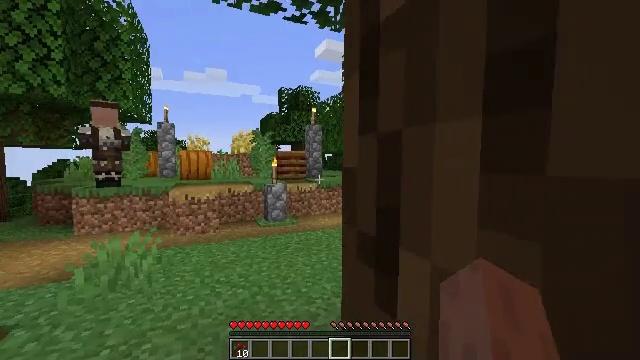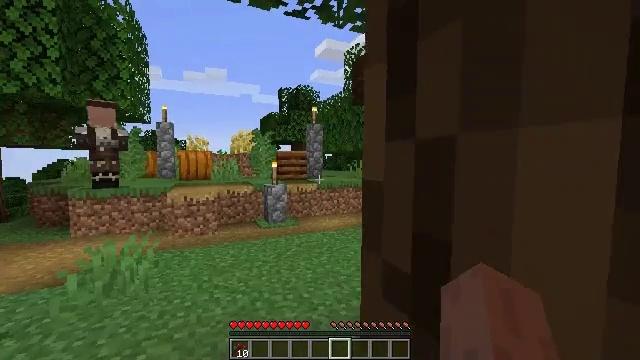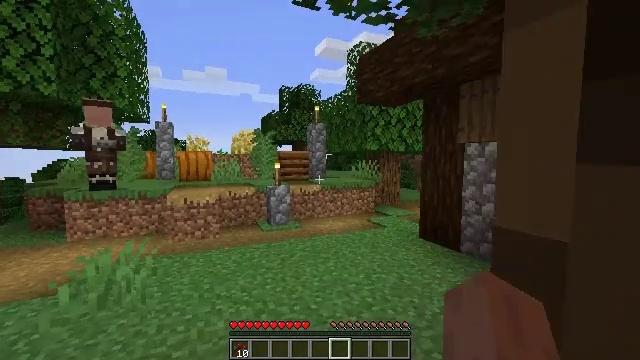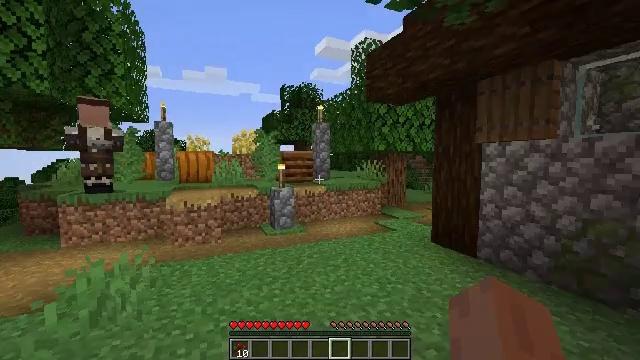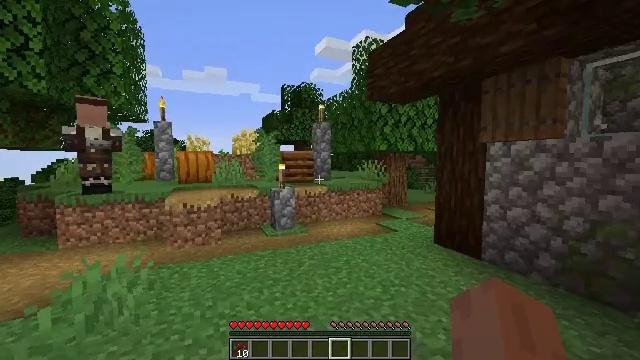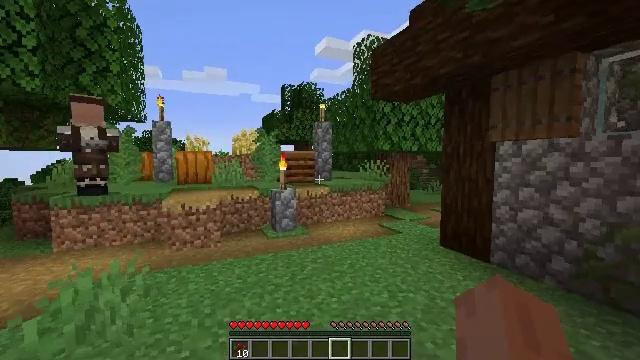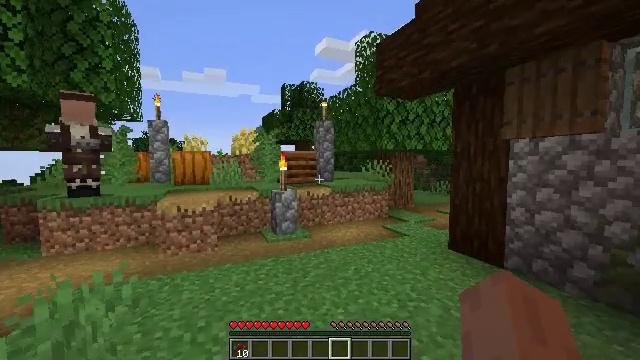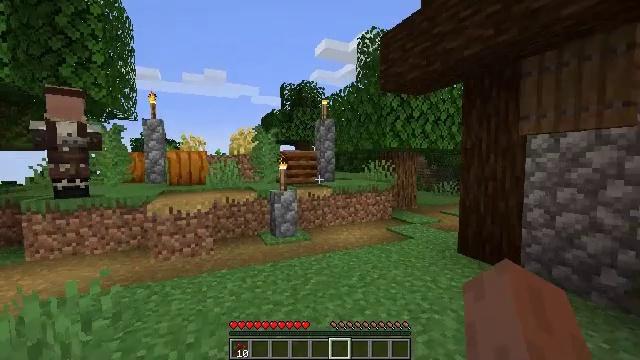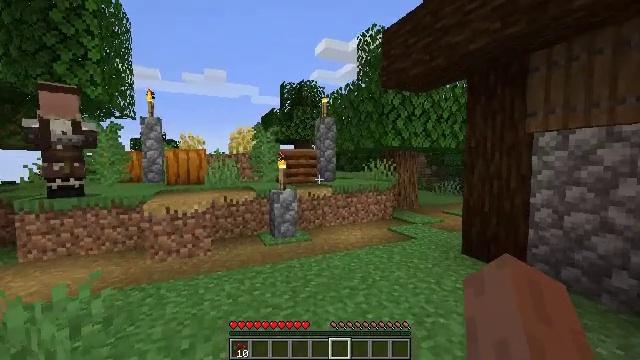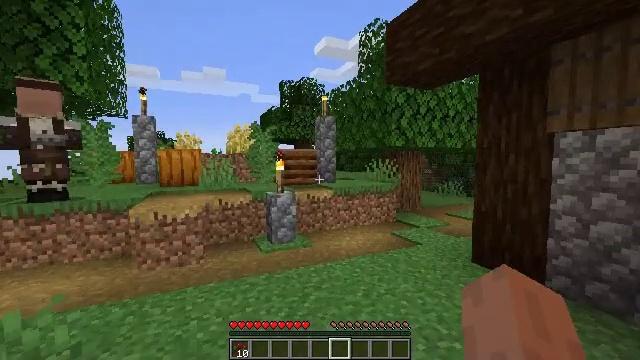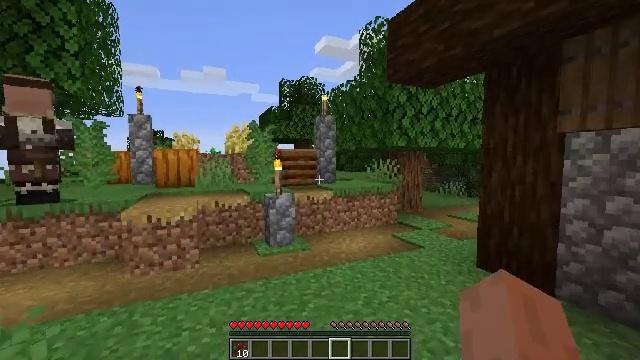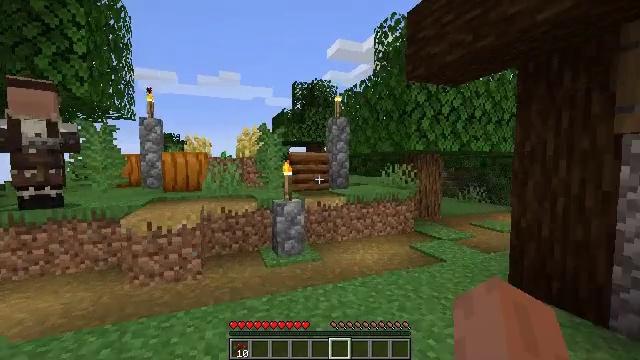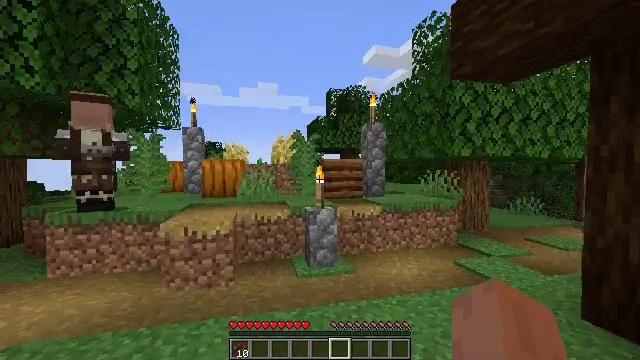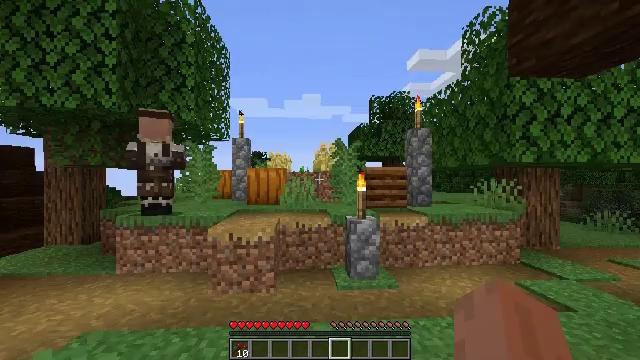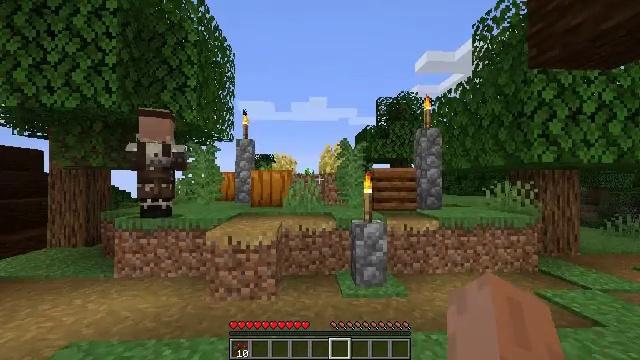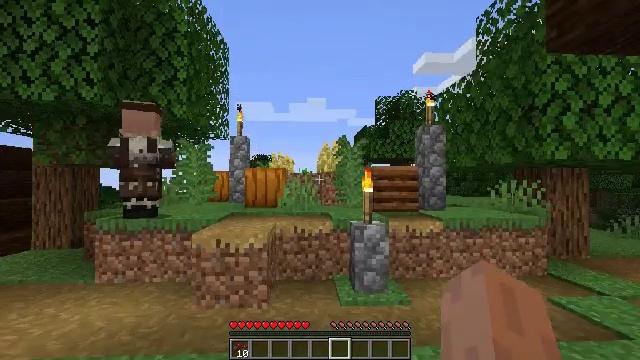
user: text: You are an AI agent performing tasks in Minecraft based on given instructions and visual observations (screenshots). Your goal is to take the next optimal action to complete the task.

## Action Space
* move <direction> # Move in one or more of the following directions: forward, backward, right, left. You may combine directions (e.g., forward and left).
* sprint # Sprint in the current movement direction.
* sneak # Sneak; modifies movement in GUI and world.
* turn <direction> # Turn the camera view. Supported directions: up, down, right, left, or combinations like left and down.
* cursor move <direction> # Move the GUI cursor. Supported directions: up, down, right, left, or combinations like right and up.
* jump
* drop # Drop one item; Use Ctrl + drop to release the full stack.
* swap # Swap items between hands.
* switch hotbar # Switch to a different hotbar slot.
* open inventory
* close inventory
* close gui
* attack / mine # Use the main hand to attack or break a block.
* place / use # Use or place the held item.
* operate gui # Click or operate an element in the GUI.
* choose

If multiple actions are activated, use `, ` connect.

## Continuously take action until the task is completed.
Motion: motion action
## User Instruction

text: Gather the purple carpet by attacking it.
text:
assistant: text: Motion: move forward
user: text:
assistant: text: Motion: move forward
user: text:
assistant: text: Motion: move forward
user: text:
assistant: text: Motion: move forward
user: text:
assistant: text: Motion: move forward
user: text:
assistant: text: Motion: move forward
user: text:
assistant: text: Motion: move forward
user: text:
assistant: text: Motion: move forward
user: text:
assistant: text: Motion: move forward
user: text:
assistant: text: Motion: move forward
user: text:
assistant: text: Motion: move forward, turn left
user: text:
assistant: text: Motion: move forward, turn left and up
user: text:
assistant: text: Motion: move forward, turn left and up
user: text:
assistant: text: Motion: move forward, turn left
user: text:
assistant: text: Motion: move forward
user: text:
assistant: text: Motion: move forward, turn right and down
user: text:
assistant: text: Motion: move forward, turn right and down
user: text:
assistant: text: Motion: move forward, turn right and down
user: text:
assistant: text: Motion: move forward, turn right
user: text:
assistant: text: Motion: move forward and move left, turn right
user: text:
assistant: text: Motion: move forward and move left
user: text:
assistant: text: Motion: move forward and move left
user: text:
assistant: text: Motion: move forward and move left
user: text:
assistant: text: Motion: move forward and move left
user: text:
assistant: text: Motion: move forward and move left
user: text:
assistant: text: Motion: move forward and move left
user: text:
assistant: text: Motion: move forward and move left
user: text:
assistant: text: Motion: move forward and move left
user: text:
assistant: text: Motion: move forward and move left
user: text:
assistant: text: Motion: move forward and move left